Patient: sex M, age 32
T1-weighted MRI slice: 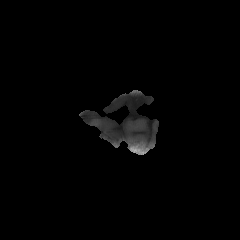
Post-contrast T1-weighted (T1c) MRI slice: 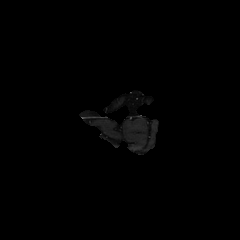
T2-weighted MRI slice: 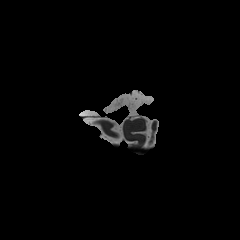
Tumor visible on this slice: no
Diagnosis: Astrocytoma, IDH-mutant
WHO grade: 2